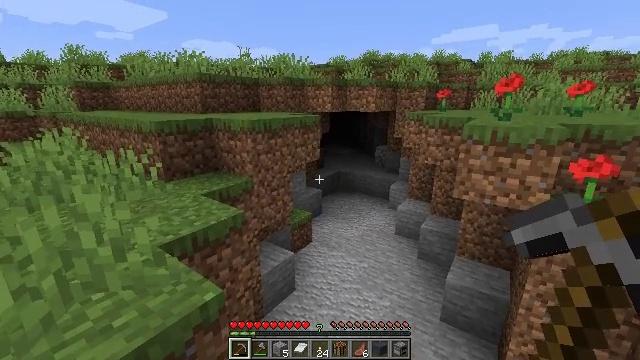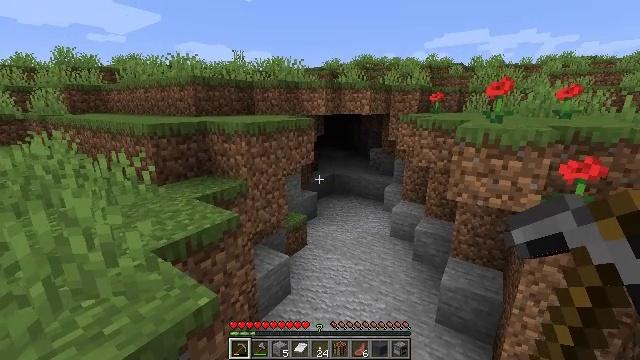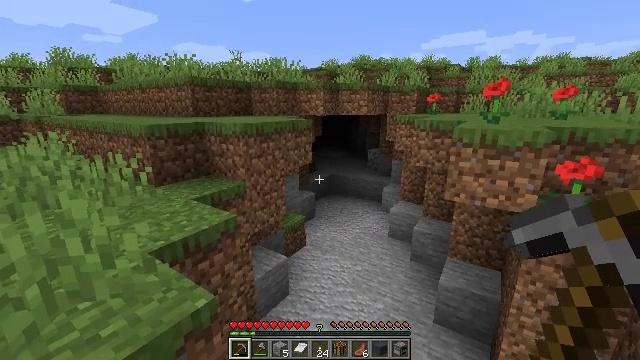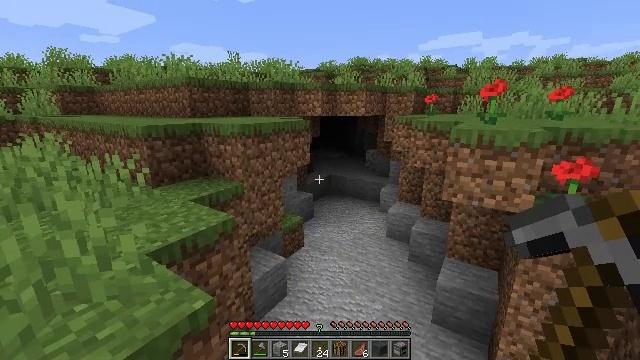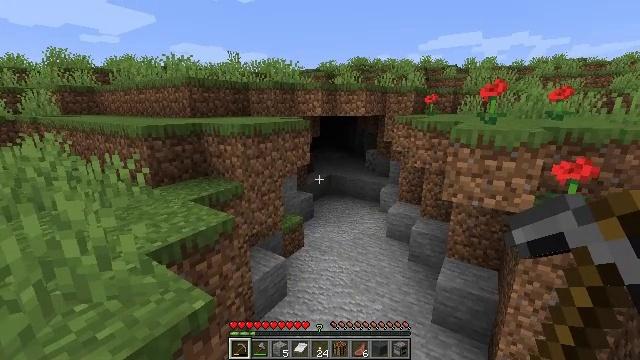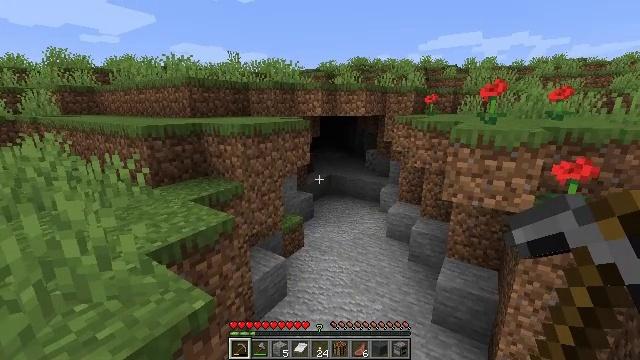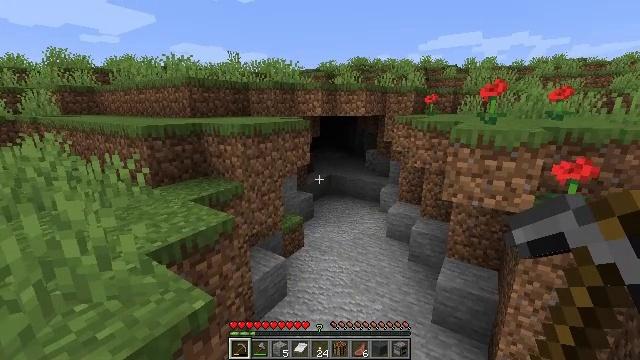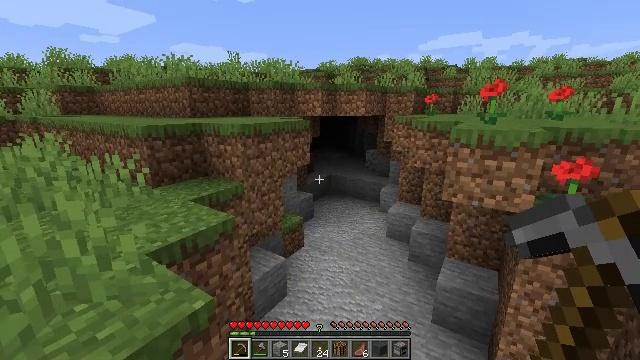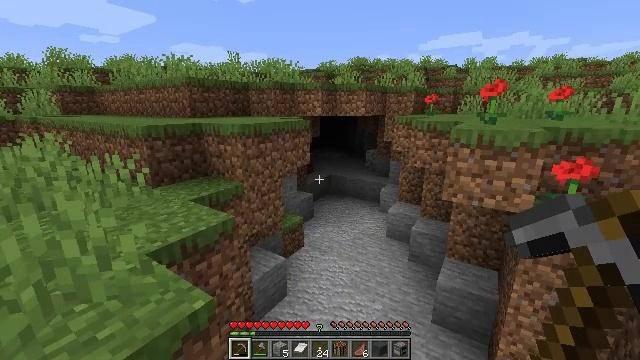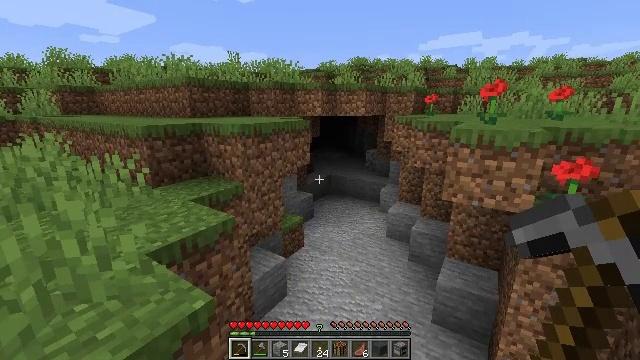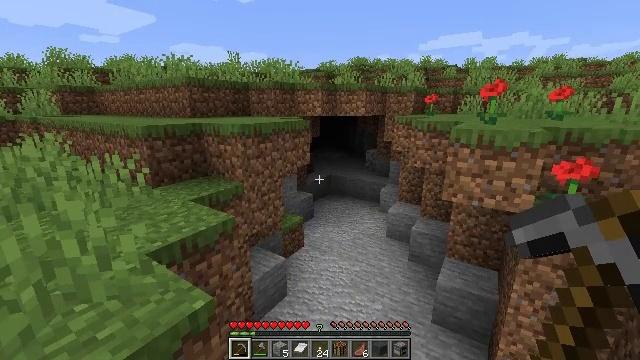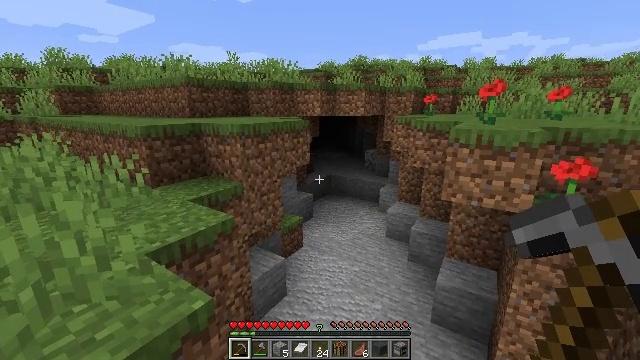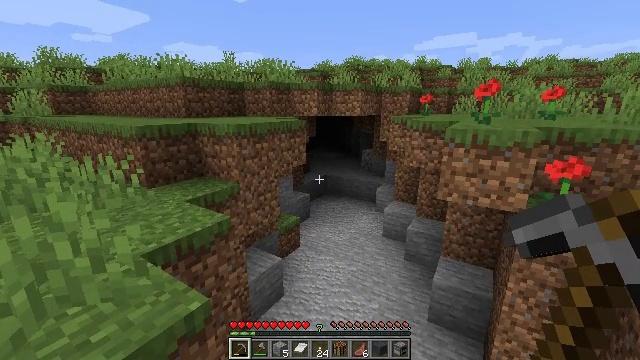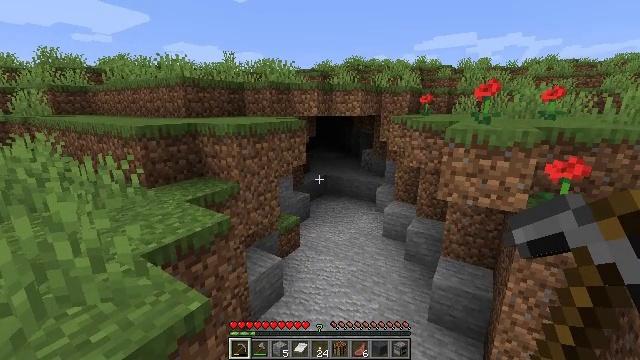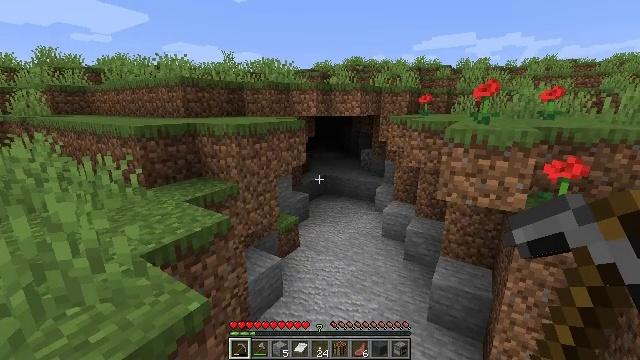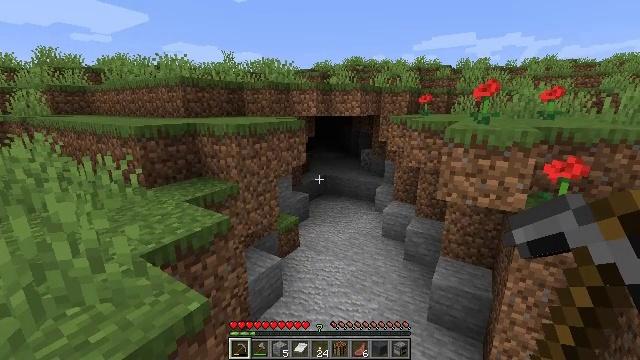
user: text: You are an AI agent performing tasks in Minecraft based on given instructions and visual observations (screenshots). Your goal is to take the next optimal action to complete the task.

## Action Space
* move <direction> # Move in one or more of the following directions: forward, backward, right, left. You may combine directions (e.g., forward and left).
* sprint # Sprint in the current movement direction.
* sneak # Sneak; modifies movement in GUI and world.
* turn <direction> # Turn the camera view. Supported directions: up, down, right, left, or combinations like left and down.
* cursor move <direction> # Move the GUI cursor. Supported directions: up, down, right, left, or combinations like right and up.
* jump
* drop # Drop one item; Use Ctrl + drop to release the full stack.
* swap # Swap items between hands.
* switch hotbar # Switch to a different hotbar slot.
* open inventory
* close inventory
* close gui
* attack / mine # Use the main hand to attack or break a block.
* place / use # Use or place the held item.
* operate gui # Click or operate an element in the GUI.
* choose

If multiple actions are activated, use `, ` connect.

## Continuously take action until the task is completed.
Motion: motion action
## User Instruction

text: Harvest a pumpkin from the field.
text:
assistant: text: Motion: sneak, turn right
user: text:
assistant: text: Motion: sneak
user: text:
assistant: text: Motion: sneak
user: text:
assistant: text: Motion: sneak
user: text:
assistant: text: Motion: sneak
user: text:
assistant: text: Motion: sneak
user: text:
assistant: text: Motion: sneak
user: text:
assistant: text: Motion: sneak
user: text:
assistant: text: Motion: sneak
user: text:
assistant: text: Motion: sneak
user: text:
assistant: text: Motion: sneak
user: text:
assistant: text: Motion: sneak
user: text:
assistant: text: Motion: sneak
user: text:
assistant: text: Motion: sneak
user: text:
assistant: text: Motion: sneak
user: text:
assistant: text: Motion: sneak
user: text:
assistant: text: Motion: sneak
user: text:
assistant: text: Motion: sneak
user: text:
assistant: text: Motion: sneak
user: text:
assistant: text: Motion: sneak
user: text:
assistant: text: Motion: sneak
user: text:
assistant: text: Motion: sneak
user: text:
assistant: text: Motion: sneak
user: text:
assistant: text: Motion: sneak
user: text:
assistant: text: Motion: sneak
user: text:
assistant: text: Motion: sneak
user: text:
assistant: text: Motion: sneak
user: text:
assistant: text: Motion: sneak
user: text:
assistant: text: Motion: sneak
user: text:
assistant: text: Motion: sneak